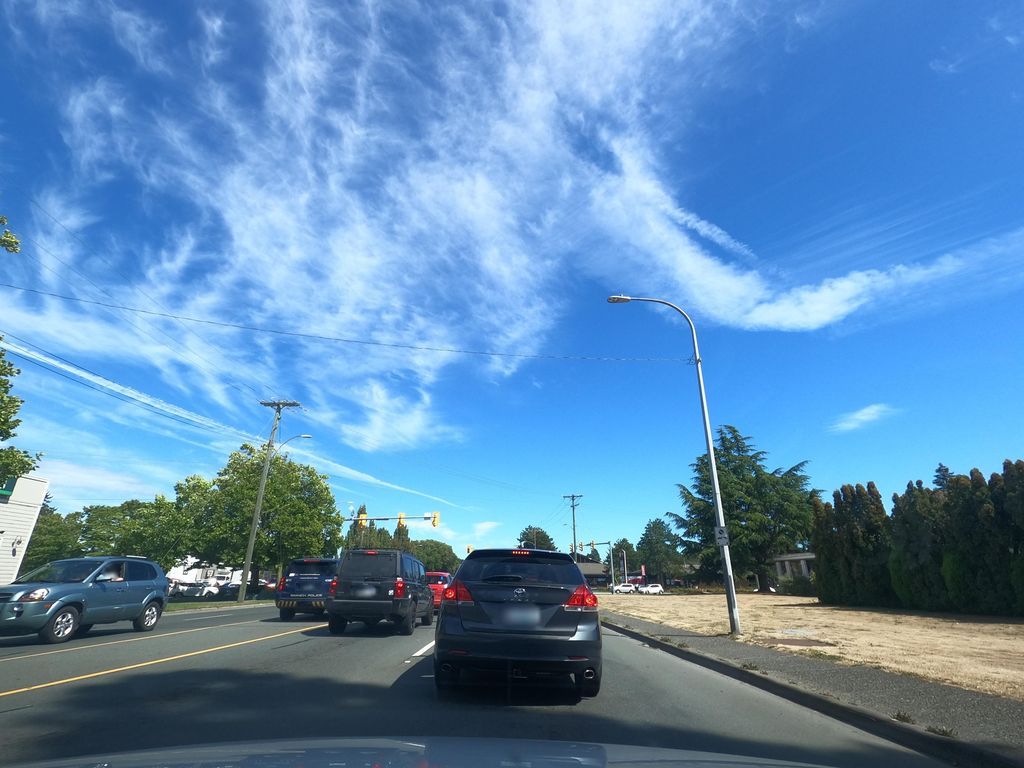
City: victoria